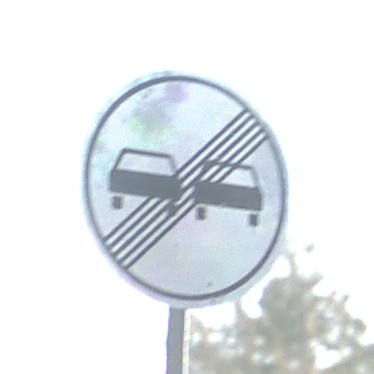
Verkehrszeichen: EndeUeberholverbot
Umgebung: Outdoor, Suburban
Tageszeit: MorningAfternoon
Wetter: Clear
Licht: Natural
Jahreszeit: NotSpecified
Kontrast: HighContrast